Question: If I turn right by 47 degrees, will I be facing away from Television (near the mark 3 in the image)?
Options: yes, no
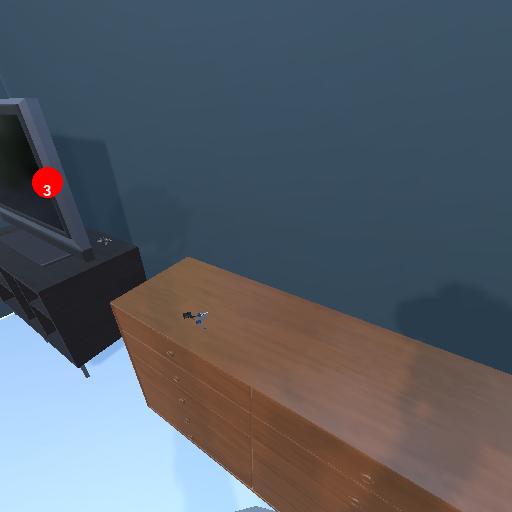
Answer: yes